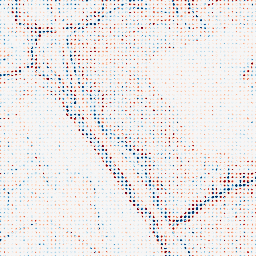
Category: edge_preserving
Decomposition family: anisotropic_diffusion
Decomposition parameters: iterations: 5
kappa: 100
gamma: 0.15
Upsampling method: sinc_blackman
Upsampling parameters: scale: 8
kernel_size: 4
Upsampling scale: 8